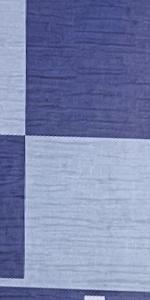
Label: Empty